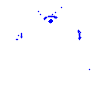
Particle: proton